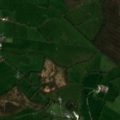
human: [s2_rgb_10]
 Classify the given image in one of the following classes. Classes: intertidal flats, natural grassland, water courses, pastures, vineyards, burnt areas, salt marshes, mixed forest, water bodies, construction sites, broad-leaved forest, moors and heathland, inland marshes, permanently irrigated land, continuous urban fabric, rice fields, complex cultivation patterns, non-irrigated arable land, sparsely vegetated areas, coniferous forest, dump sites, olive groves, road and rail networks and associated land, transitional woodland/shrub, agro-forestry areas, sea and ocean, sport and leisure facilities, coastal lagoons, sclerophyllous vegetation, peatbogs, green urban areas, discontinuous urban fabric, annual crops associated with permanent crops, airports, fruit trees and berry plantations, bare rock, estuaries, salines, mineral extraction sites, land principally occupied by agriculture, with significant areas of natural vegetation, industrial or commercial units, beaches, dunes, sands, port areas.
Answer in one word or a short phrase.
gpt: pastures, transitional woodland/shrub